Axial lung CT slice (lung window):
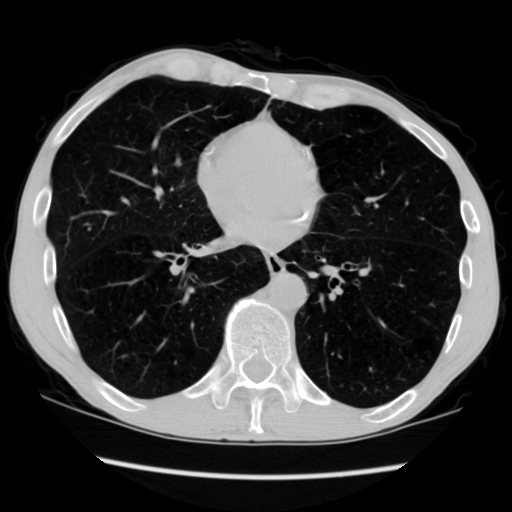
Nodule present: no